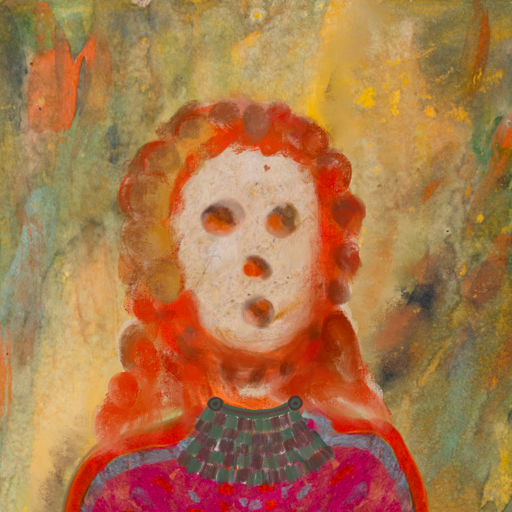
Background: Comrade, Head And Neck Front: Rupkatha, Face Front: Rupkatha, Bust: Sisters, Hair Front: Rupkatha, Head Accessory: Blank, Second Necklace: After_Raid, Necklace: Blank, Baby: Blank